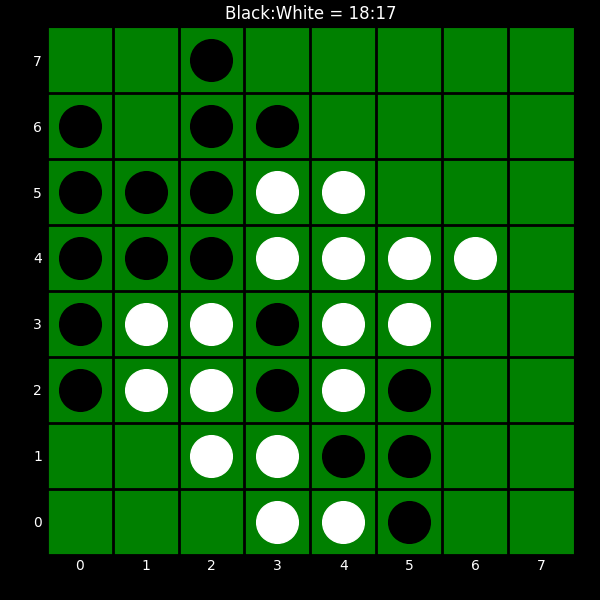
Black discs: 18
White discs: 17